You are looking at the envelope spectrum of a bearing's vibration signal. The marked vertical lines are the theoretical fault frequencies for the outer race, inner race, rolling elements, and cage. What is the most likely bearing condition (normal, inner_race, outer_race, ball)?
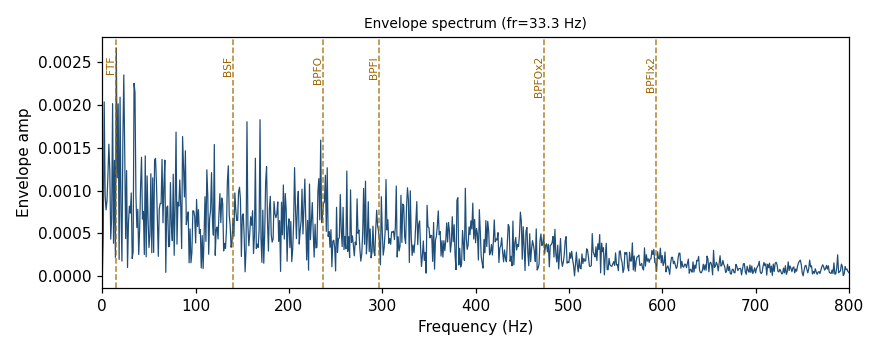
Answer: normal